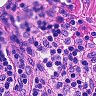
Metastatic tissue present: no